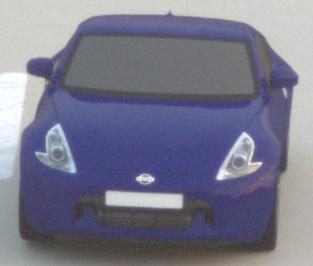
Make: Nissan
Model: 370Z Coupé
Detailed model: 370Z (Z34) Coupé
Model produced from: 2009/12
Model produced until: 2013/03
Doors: 3
Color: blue
Road condition: dry road
Daytime: dawn
Contrast: low contrast